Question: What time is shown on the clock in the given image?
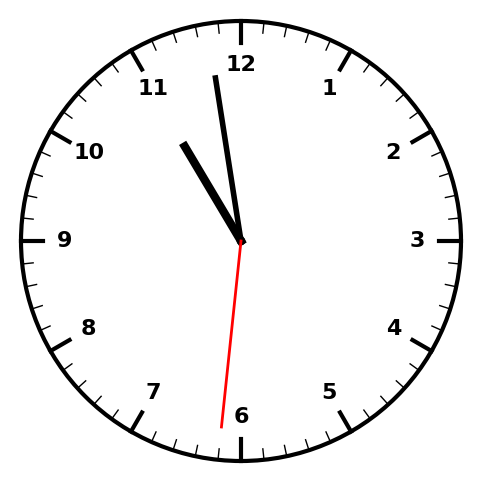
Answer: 10:58:31